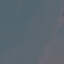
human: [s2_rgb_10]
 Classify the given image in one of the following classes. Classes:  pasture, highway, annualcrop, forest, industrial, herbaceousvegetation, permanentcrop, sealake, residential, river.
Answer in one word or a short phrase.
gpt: SeaLake